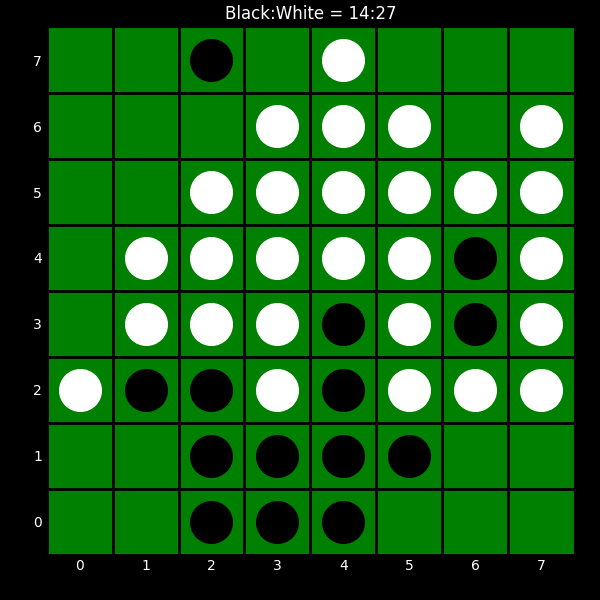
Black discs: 14
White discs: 27